Field crop: maize
Growth stage: 1
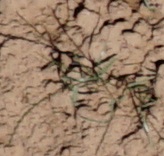
Species: lolium